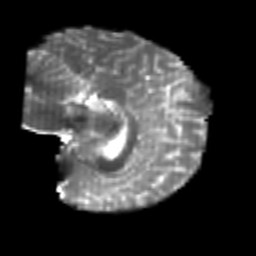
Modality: T2w
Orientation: sagittal
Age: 26
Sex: female
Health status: healthy
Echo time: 0.074 s